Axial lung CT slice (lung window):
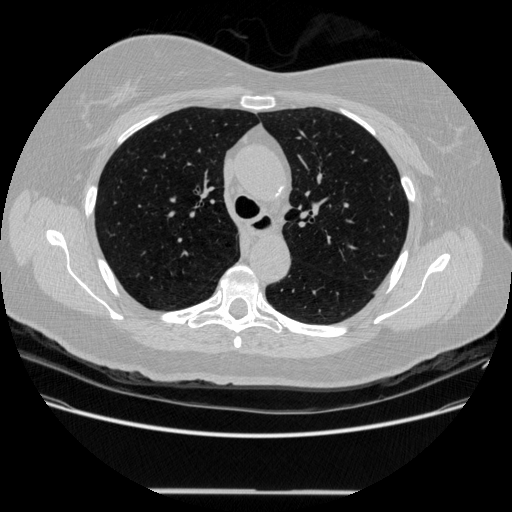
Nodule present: no